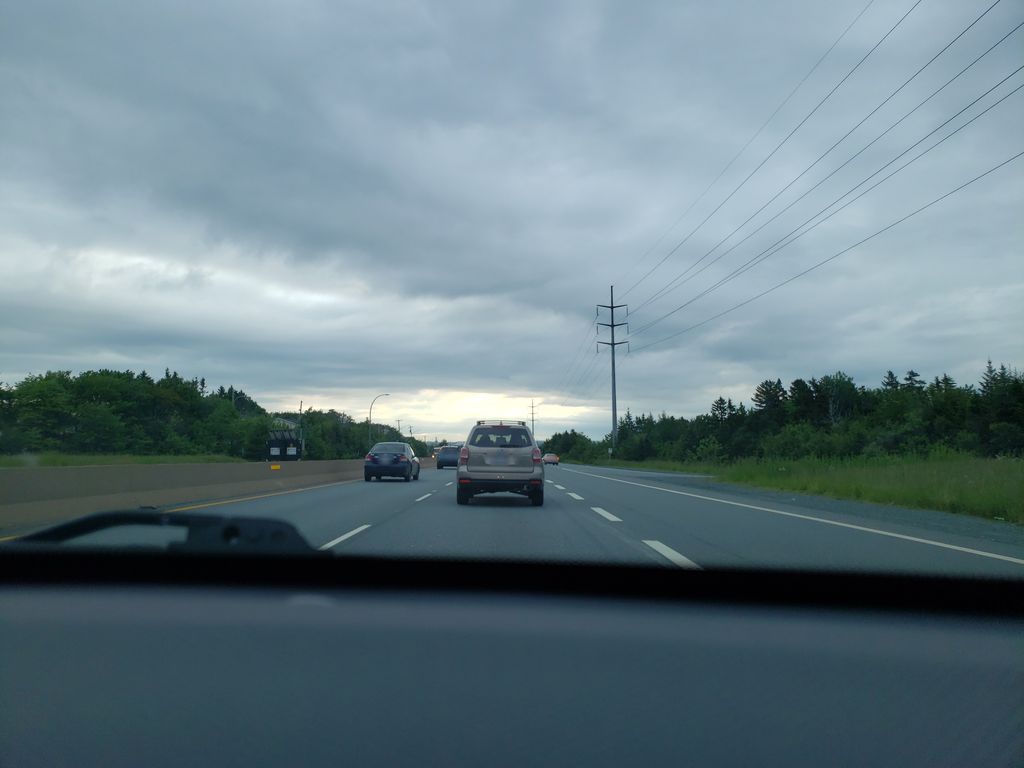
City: halifax